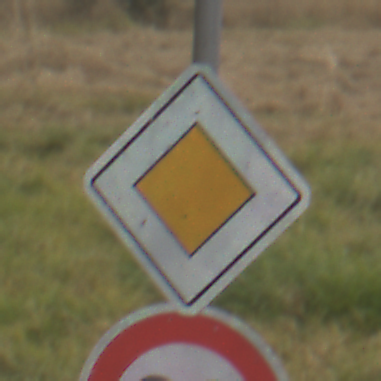
Verkehrszeichen: Vorfahrtsstrasse
Zusatzzeichen unten: Geschwindigkeit90
Umgebung: Outdoor, Nature
Tageszeit: MorningAfternoon
Wetter: Overcast
Licht: Natural
Jahreszeit: NotSpecified
Kontrast: LowContrast